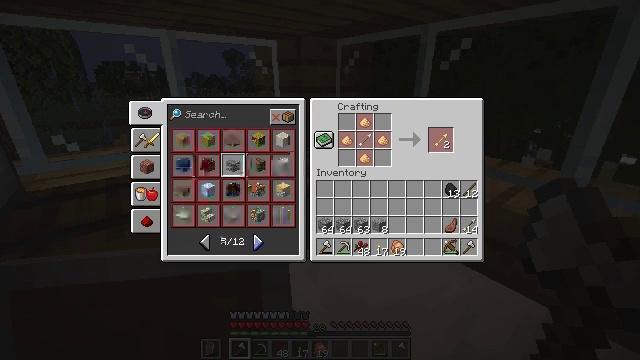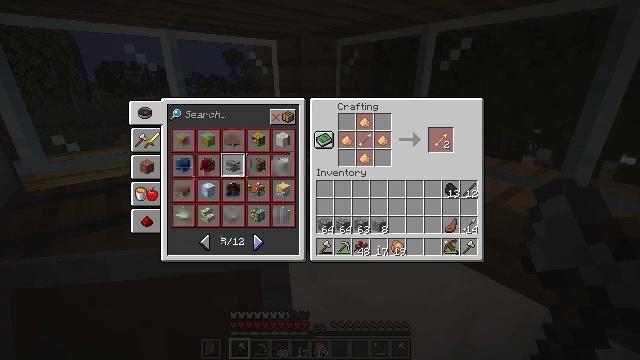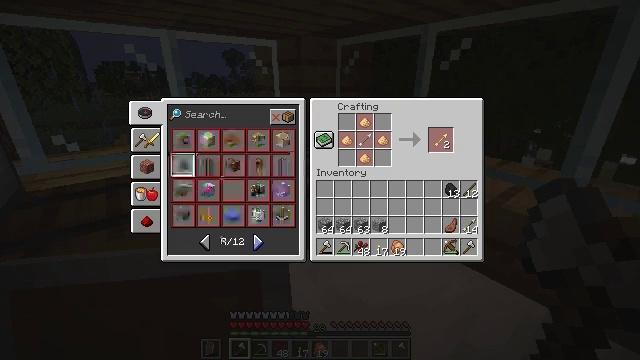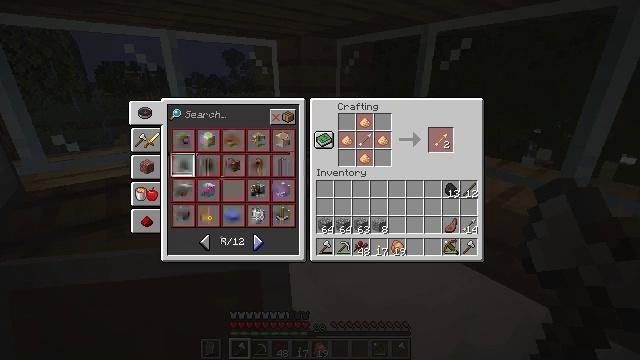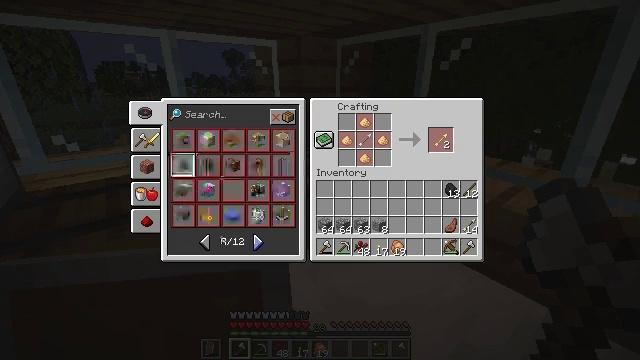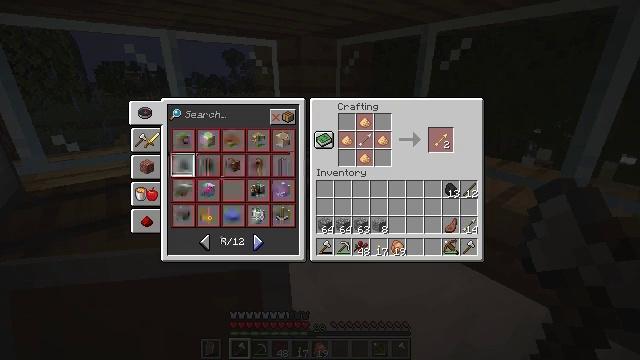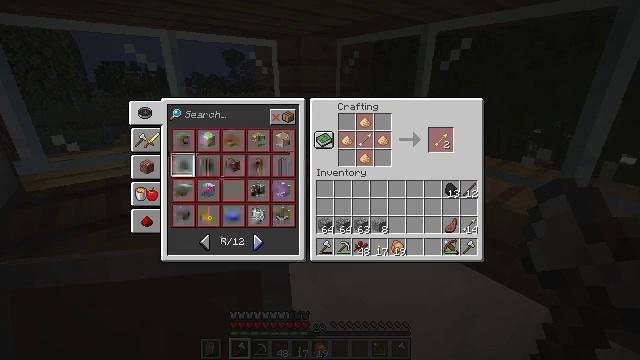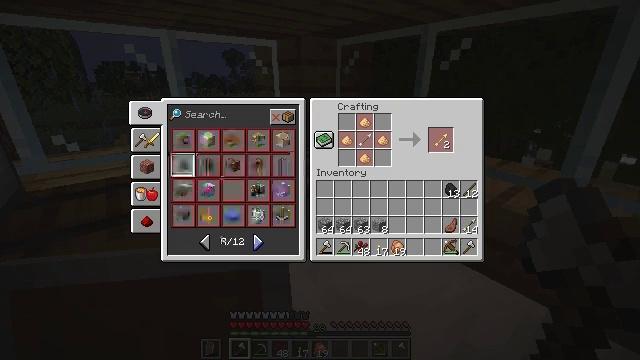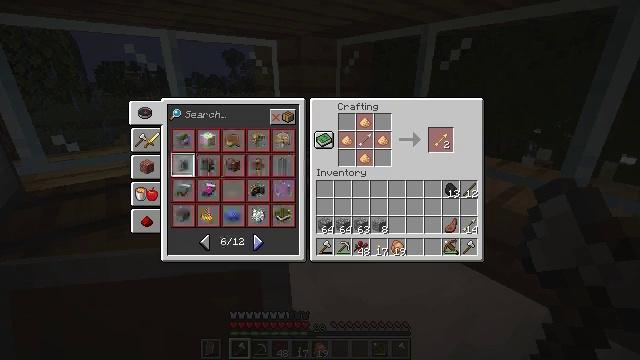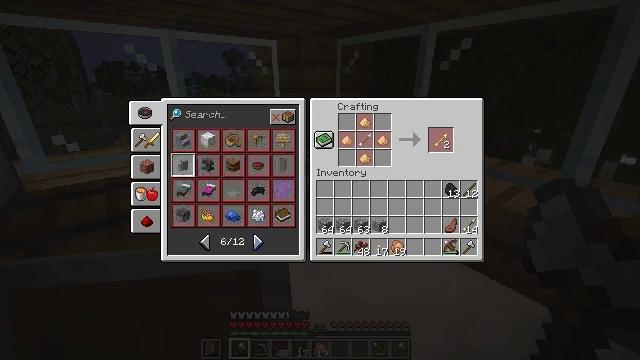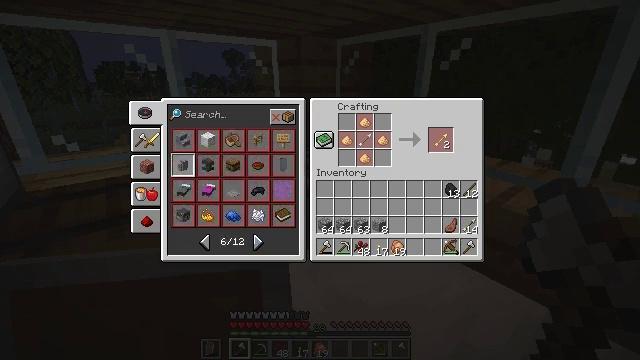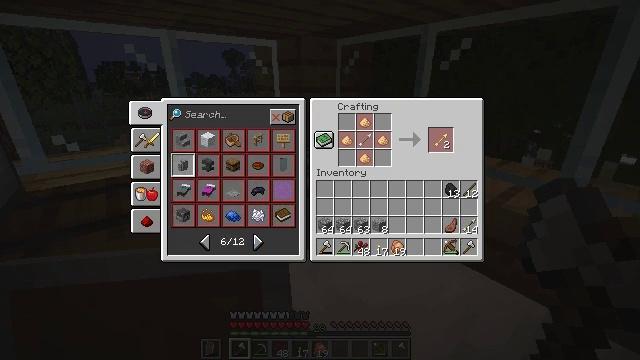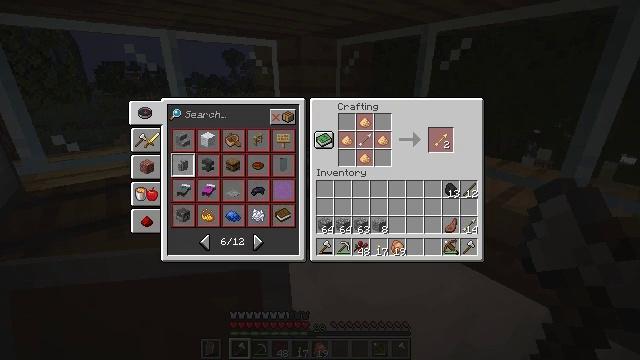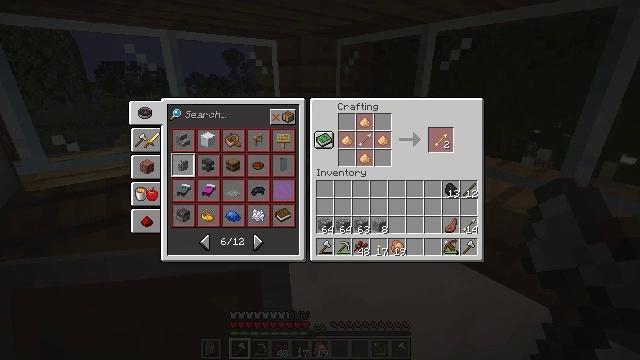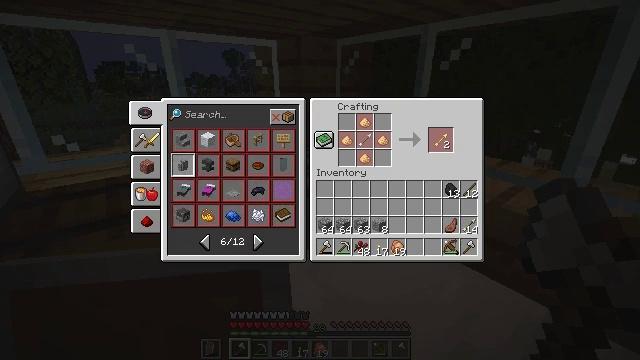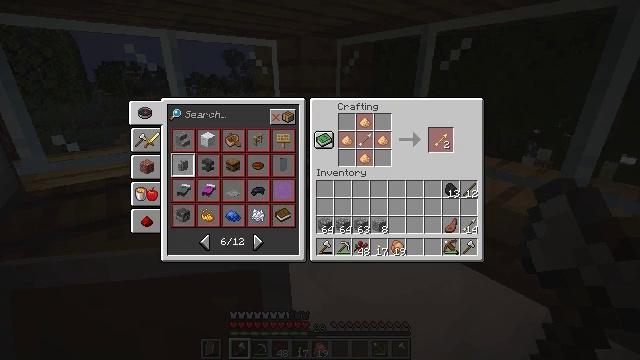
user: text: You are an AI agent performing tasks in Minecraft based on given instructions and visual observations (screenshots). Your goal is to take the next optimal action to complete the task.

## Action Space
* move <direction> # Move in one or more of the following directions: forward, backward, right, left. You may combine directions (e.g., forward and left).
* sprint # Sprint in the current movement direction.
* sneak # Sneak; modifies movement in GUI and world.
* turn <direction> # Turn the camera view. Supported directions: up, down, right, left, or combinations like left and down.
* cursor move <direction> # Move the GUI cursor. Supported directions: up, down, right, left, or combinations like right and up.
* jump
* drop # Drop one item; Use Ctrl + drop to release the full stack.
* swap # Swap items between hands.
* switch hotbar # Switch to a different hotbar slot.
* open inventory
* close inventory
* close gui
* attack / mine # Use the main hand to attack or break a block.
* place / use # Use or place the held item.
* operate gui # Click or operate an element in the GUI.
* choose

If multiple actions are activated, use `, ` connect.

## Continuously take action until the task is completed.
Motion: motion action
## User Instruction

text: Craft an ender eye in the crafting table.
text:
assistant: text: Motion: no_op
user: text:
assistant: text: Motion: operate gui
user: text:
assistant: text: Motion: operate gui
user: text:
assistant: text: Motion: operate gui
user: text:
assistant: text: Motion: operate gui
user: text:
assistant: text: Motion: no_op
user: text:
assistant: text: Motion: no_op
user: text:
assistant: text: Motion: no_op
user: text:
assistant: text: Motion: no_op
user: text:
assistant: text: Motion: no_op
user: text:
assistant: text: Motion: no_op
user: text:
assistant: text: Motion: no_op
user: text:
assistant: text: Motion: no_op
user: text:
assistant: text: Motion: no_op
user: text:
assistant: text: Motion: no_op
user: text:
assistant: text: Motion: no_op
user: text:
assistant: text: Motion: no_op
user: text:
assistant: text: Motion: no_op
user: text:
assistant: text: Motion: no_op
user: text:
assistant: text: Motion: no_op
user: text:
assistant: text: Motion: no_op
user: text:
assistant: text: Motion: no_op
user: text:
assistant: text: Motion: no_op
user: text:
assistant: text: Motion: no_op
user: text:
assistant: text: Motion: no_op
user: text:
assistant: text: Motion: no_op
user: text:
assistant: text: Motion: no_op
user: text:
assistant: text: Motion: no_op
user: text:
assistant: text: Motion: cursor move left and up
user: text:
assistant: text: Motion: cursor move left and up